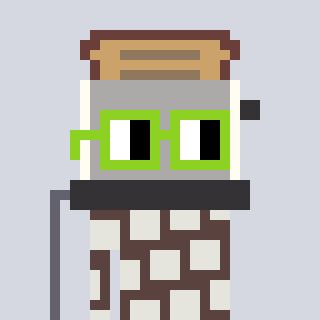
a pixel art character with square light green glasses, a toaster-shaped head and a darkbrown-colored body on a cool background